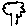
Label: tree